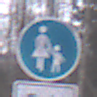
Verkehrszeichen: Gehweg
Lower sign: HinweisDurchVerbaleAngabe2
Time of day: Midday
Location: Outdoor (Nature)
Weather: Overcast
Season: Autumn
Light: Natural